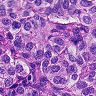
Metastatic tissue present: yes